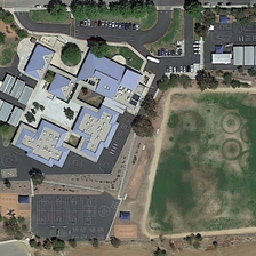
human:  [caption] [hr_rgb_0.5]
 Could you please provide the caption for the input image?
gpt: The big buildings and meadows in the school.

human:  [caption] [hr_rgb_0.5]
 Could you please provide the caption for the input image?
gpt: The big buildings and grass in the school.

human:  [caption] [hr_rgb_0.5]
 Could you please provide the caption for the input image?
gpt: There are several light blue buildings beside the playground.

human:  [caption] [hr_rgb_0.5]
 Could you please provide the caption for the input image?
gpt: Beside the playground stood several light blue buildings.

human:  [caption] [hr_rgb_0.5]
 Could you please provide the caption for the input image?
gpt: A large building and grass in a school.